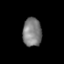
Tissue: prostate
Cell type: T cells
Senescence score: 0.2258
Nuclear area (px): 531
Mean DAPI intensity: 126.405